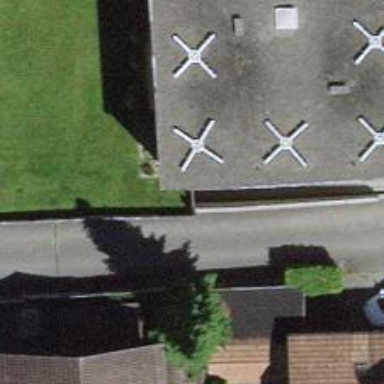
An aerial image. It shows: Group of garages.